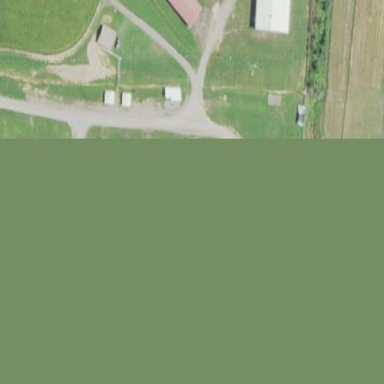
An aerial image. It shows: Equestrian pitch with unpaved surface.